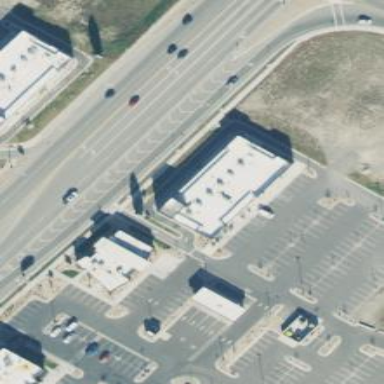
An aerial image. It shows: Commercial building.